Brain MRI study timepoint: early_postop
T1CE (contrast-enhanced T1) slice:
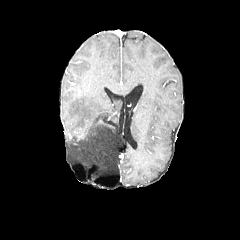
T2-FLAIR slice:
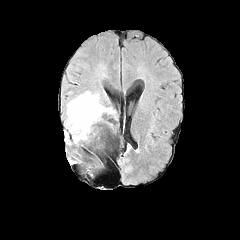